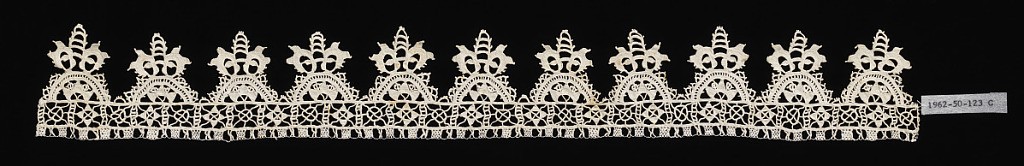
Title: Border
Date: ca. 1600
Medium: linen Technique: punto in aria needle lace
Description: Border with heart-shaped forms. Design taken from pattern book by Parasole dated 1597.